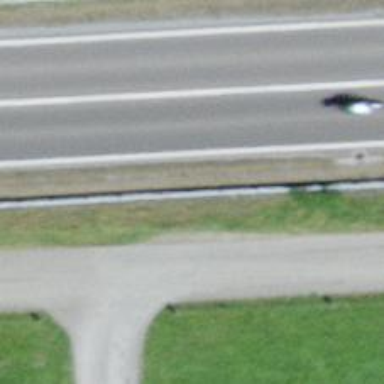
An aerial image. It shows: Guard rail.